Current action and preconditions to check: path_clear

Your task: For each precondition in the list above, predict whether it will hold at this action.

Consider the current scene as observed from the mobile robot's camera, and analyze the predicted future states of all dynamic agents (e.g., people, animals, vehicles, or any moving entities) within the NEXT SECOND.

IMPORTANT: Only answer "very likely" if you are absolutely certain—based on strong, clear evidence—that a dynamic agent will violate the precondition in the predicted future state. Do NOT answer "very likely" for unlikely, ambiguous, or low-probability risks.

Ask yourself for each precondition: Is there a high probability, with clear and convincing evidence, that the predicted future states of any dynamic agent will interfere with the predicted future state of the currently executing action within the NEXT SECOND, causing that precondition to fail?

Assess the risk level based on these predictions. Use "likely" or "very likely" if motions create a clear risk of interference.

Use "neutral" or "improbable" if agents are nearby but their predicted paths are clearly diverging or non-conflicting.

Failure Risk Categories: "very improbable", "improbable", "neutral", "likely", "very likely"

Answer Format: Output ONLY the probability_of_failure value from these categories: "very improbable", "improbable", "neutral", "likely", "very likely"

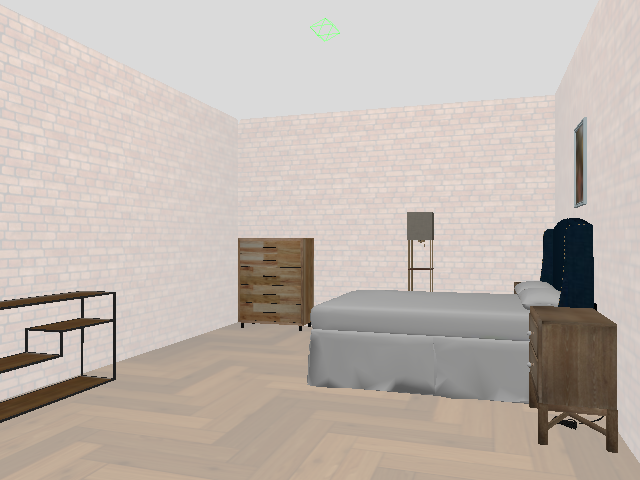

Answer: very improbable